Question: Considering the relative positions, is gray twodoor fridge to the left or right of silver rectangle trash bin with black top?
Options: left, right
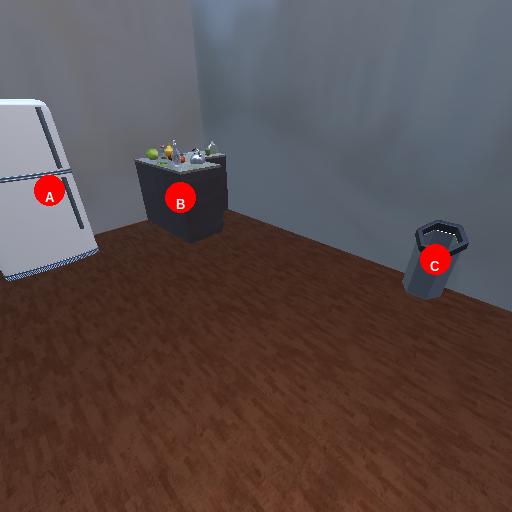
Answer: left